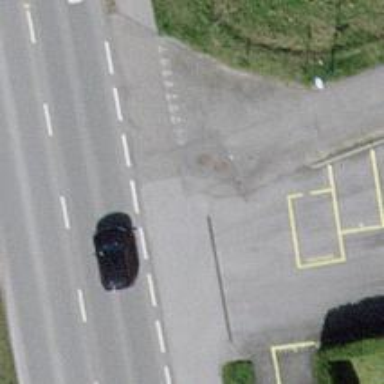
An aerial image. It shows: Crossing road.